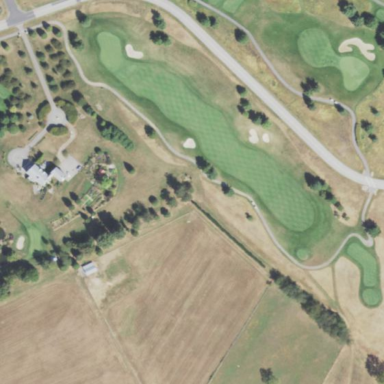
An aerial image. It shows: Rough area in golf course.